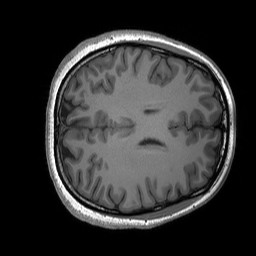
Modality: T1w
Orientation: axial